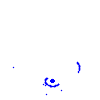
Particle: proton